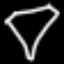
Label: diamond